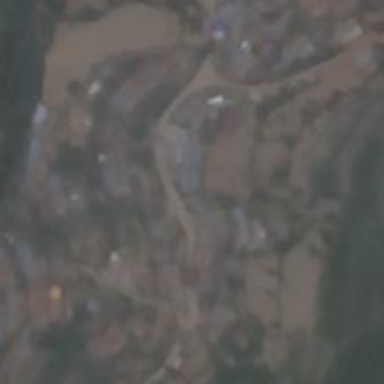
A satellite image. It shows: Small hamlet.